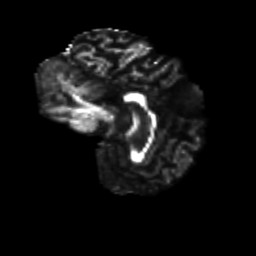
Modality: FA
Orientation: sagittal
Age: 31
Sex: male
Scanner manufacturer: siemens
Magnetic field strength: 3 T
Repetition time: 8.6 s
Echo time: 0.095 s